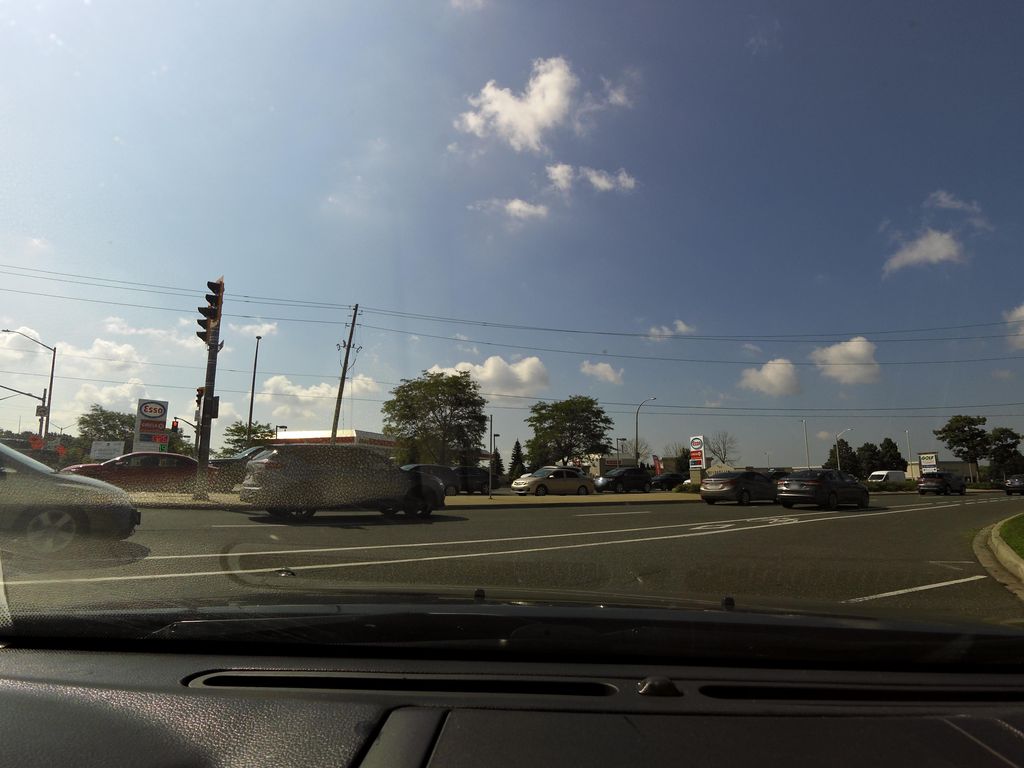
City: hamilton